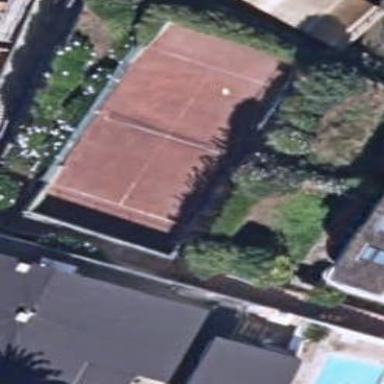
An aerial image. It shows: Tennis court on pitch.